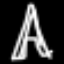
Label: The Eiffel Tower